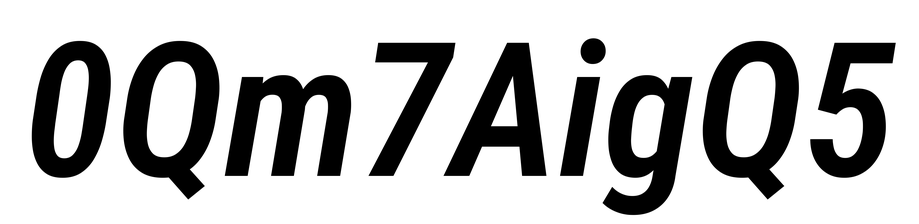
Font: Roboto-Italic_Condensed_SemiBold_Italic